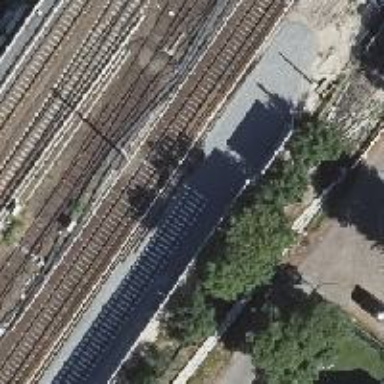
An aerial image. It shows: Railway switch with the turnout on the left side.